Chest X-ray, PA view. Patient: 50 years old, sex F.
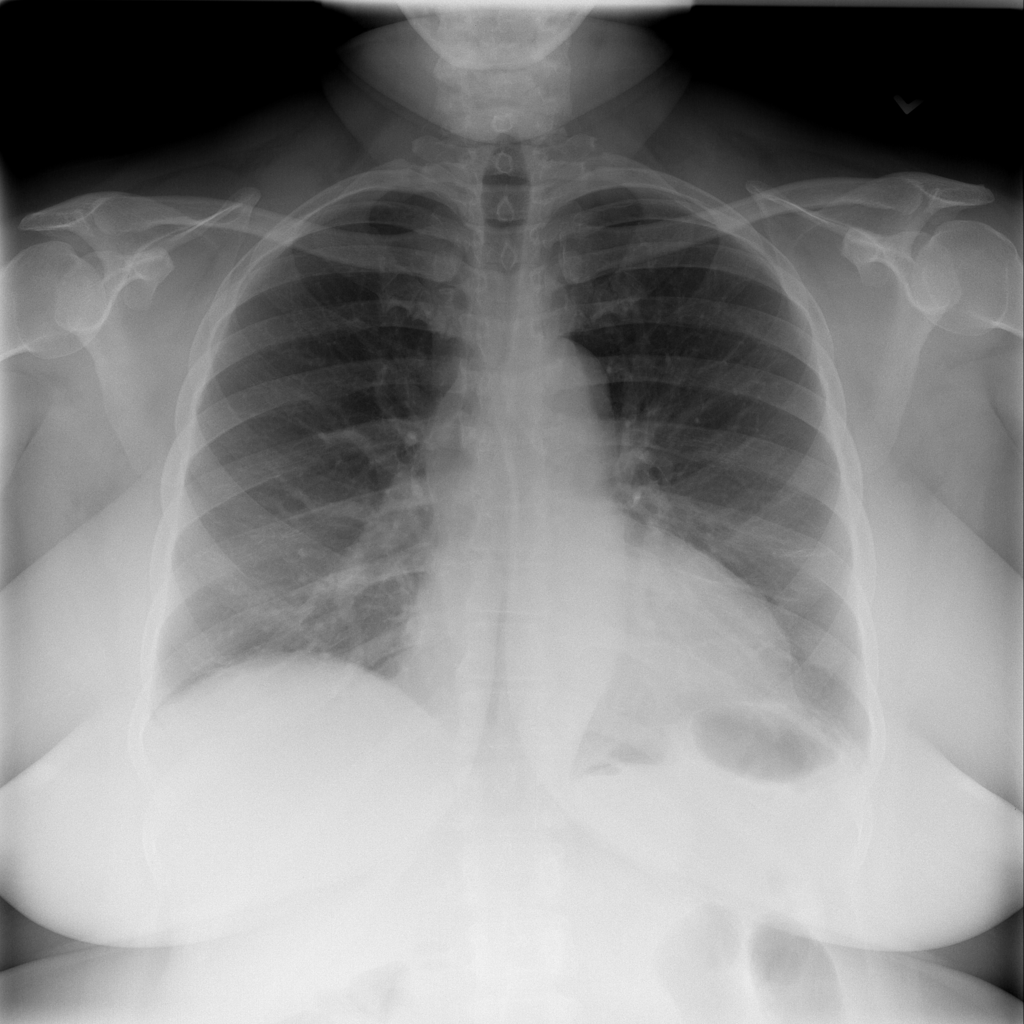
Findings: No Finding